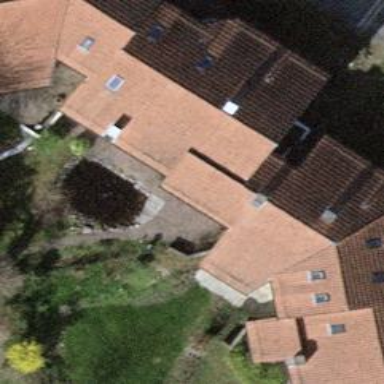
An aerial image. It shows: Terrace building.